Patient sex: F
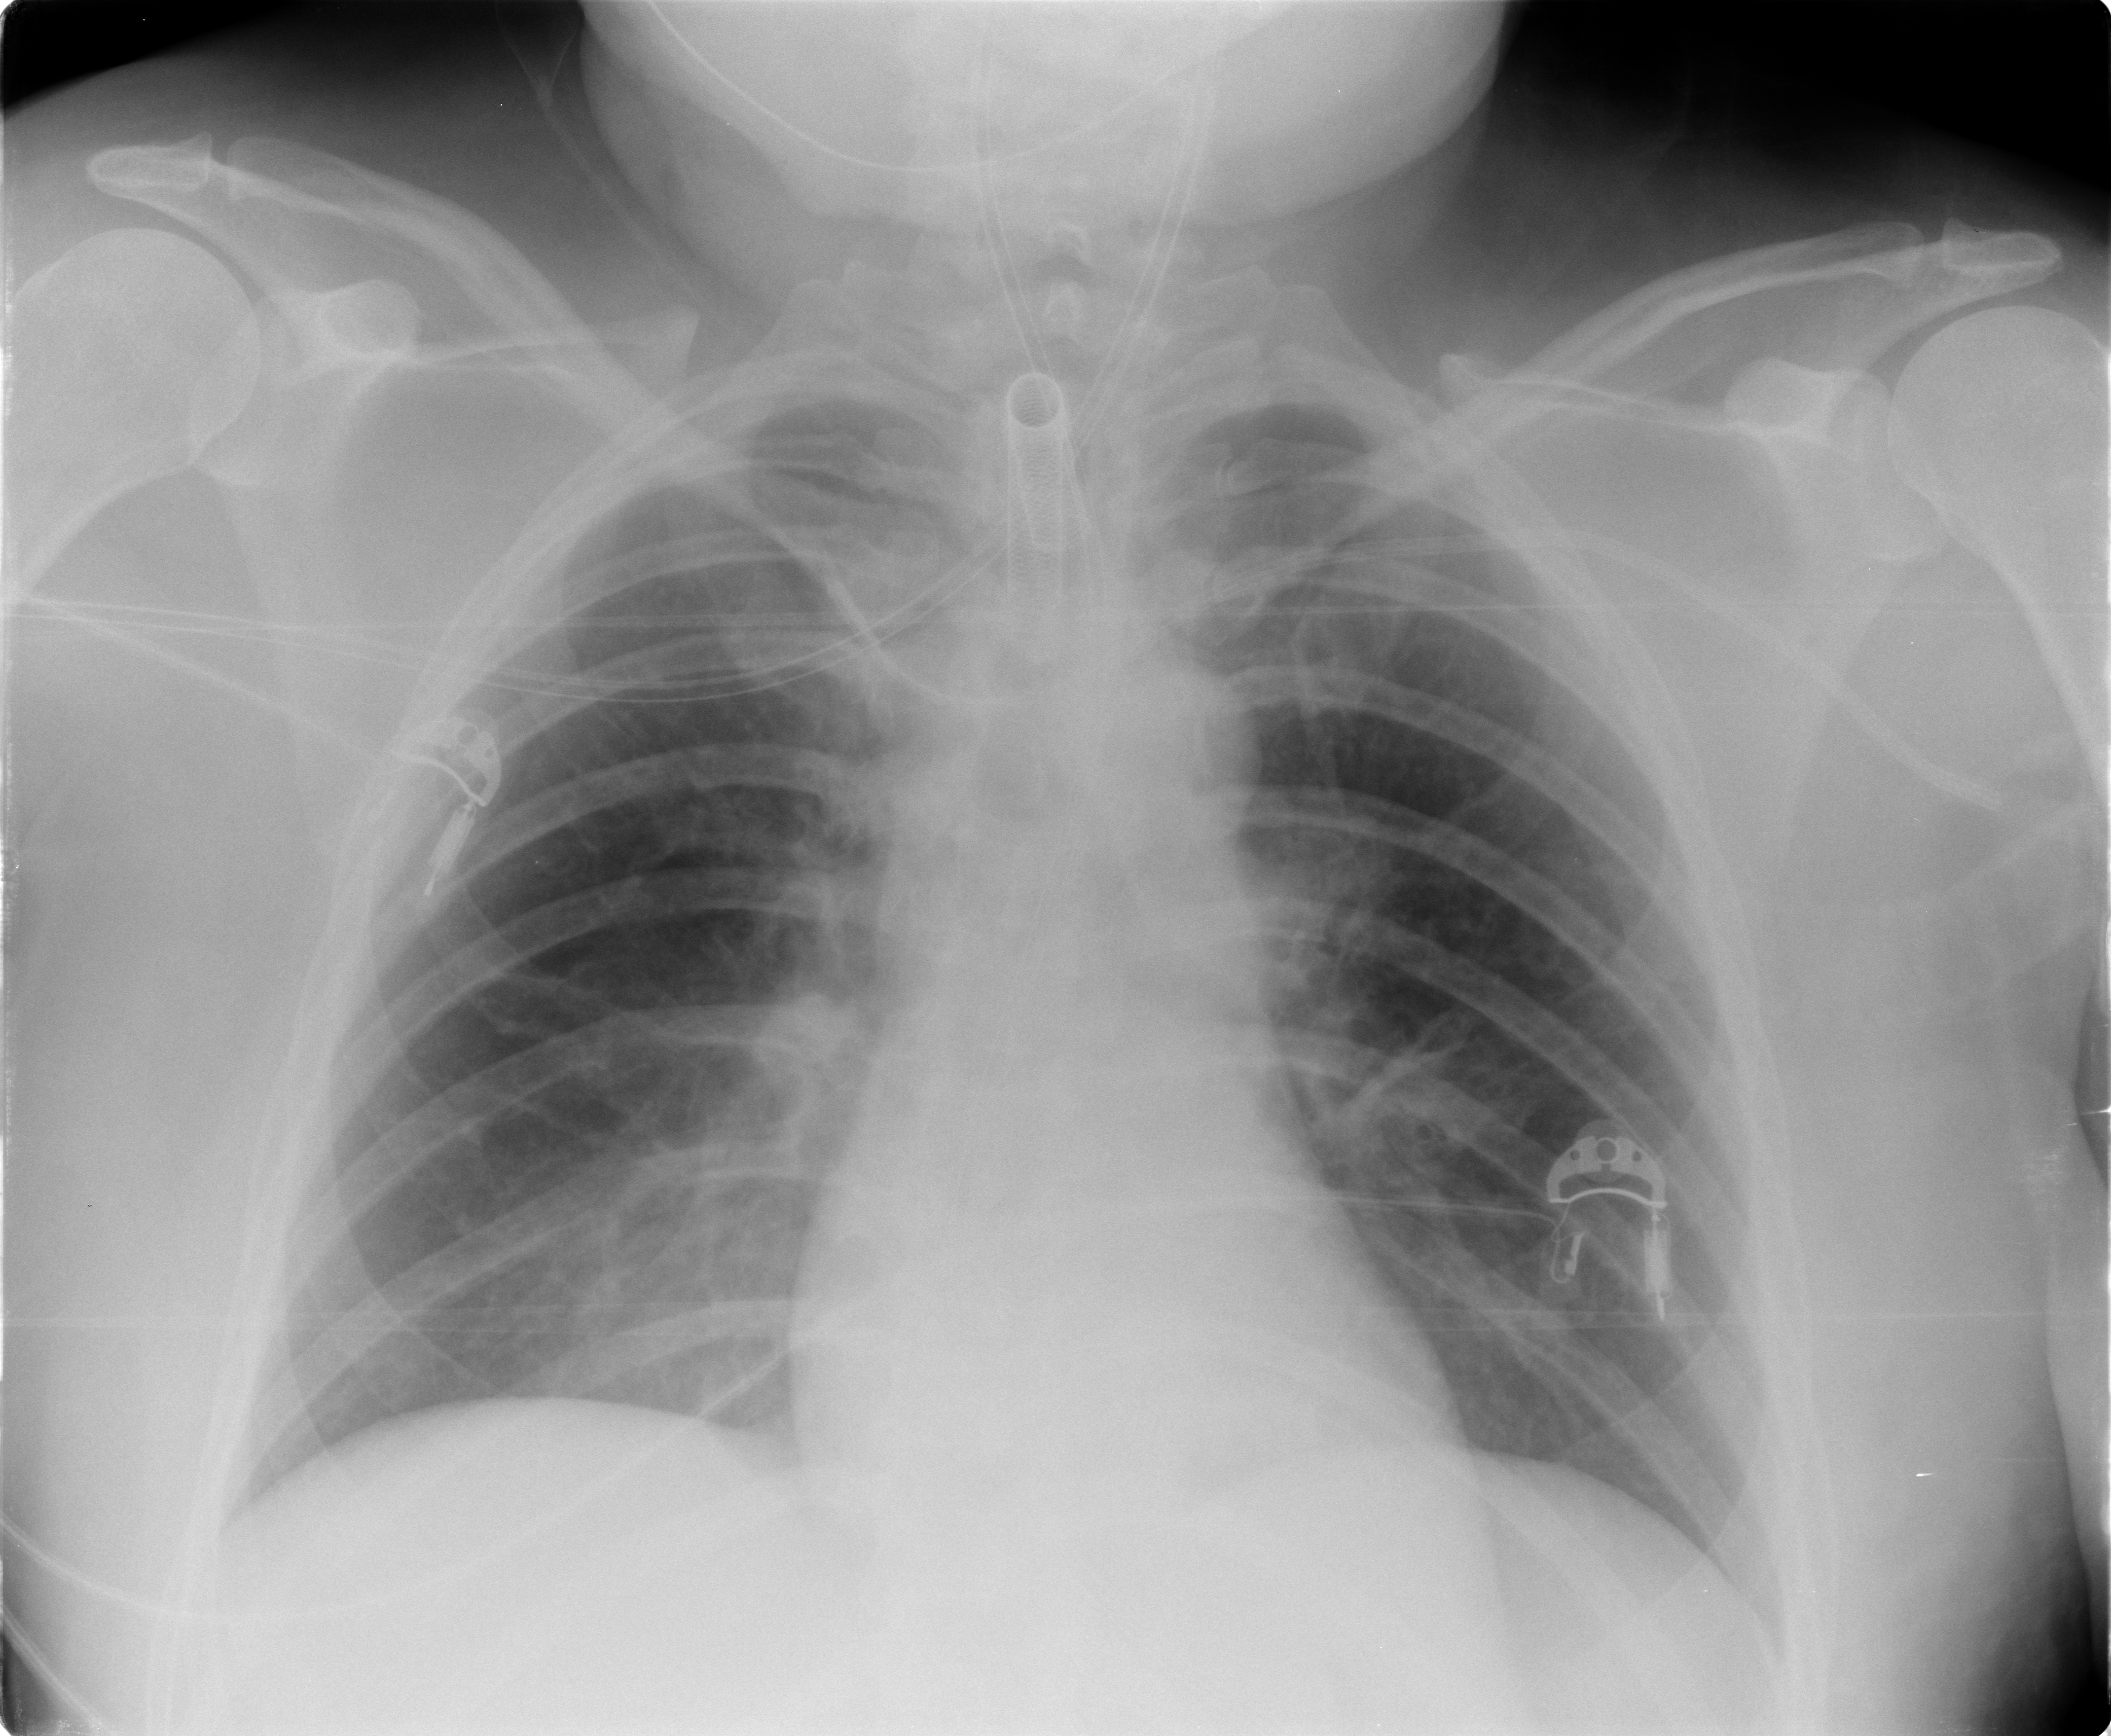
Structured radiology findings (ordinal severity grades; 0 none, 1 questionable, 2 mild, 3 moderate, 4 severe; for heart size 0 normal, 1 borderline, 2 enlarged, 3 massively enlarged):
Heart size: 0
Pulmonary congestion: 0
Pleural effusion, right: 0
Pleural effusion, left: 0
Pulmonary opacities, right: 2
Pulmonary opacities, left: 0
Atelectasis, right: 0
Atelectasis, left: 0